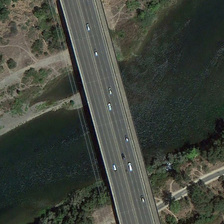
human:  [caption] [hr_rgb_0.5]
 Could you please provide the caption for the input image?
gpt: a small river is between the two hills .

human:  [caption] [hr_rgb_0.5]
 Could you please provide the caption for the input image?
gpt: some cars are on a bridge over a river with some green trees in two sides .

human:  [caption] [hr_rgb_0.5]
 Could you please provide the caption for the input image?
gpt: a long bridge is between the two mountains .

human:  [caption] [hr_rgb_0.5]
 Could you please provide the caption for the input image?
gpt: some cars are on a bridge over a river with some green trees in two sides .

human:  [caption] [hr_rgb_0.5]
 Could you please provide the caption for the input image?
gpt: a long bridge is between the two mountains .